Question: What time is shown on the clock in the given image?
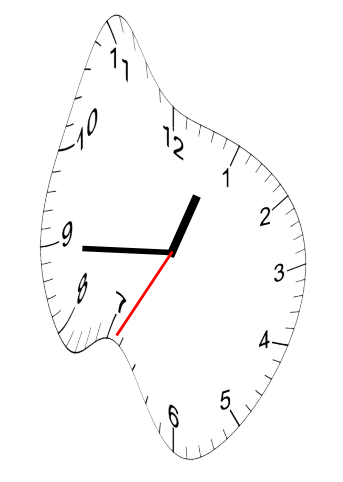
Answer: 12:44:35